Question: I have a text editor embedded in a ModalPopupExtender. It pops up, the parent page is "blacked" out, and the popup centers itself as expected. The problem is that there are a number of controls on the parent page that paint on top of the ModalPopup. I've tried a number of things with the z-index, but nothing seems to have any effect.
'''
.modalPopup{position: absolute; background-color:#5F884C; border-width: 4px; border-color:#cccccc; border-style: solid; width: 700px; height: 330px; z-index: 9999}
'''

How do I get that popup editor on top?
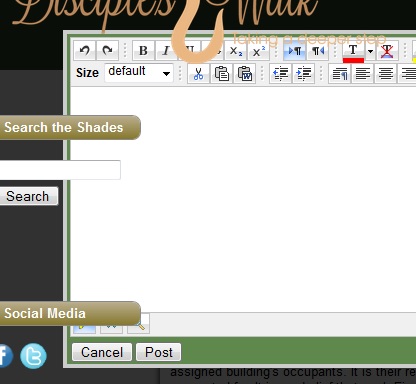
Answer: Confirmed it was a z-index issue. Installed Google Chrome and used their dev tools to "inspect" elements in my site. I'd never seen these tools before, but found them astonishingly powerful at identifying all the specific attributes tied to elements of my site at runtime.